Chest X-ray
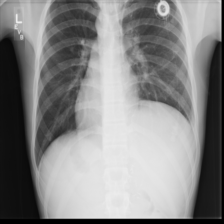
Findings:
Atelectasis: negative
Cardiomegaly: negative
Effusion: negative
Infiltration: positive
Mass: negative
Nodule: negative
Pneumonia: negative
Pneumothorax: negative
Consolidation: negative
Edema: negative
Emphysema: negative
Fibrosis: negative
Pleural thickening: negative
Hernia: negative